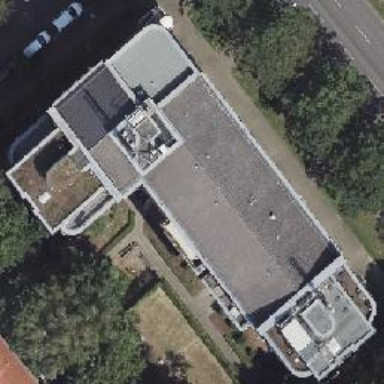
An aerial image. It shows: Office building.